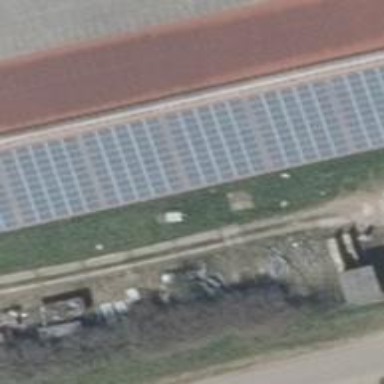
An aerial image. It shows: Small solar photovoltaic panel generator is producing electricity.